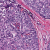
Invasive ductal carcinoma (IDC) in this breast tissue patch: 0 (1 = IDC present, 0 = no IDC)